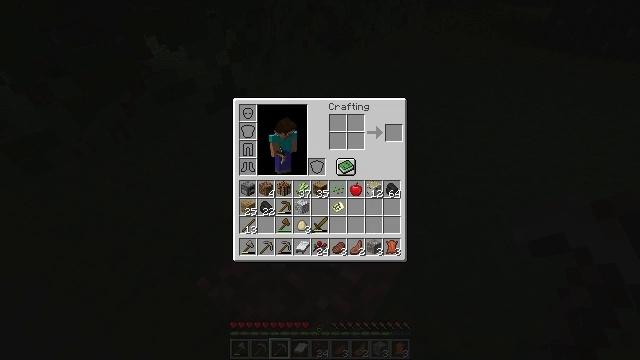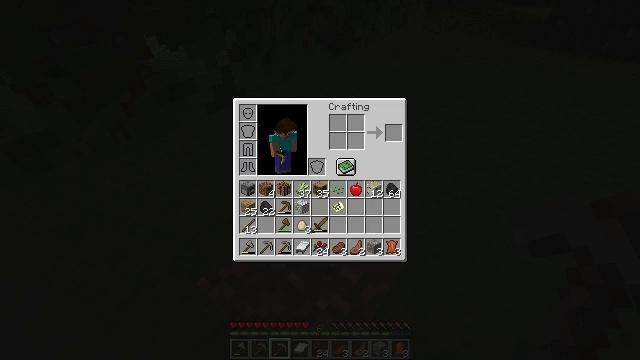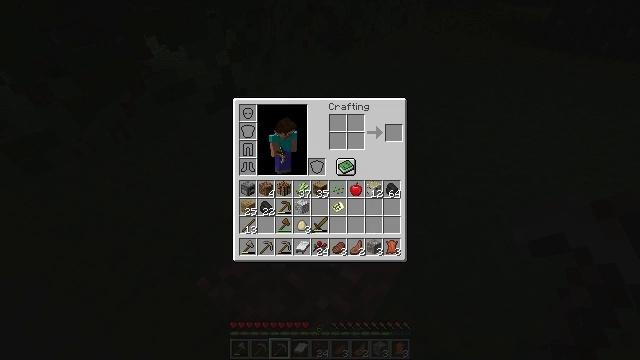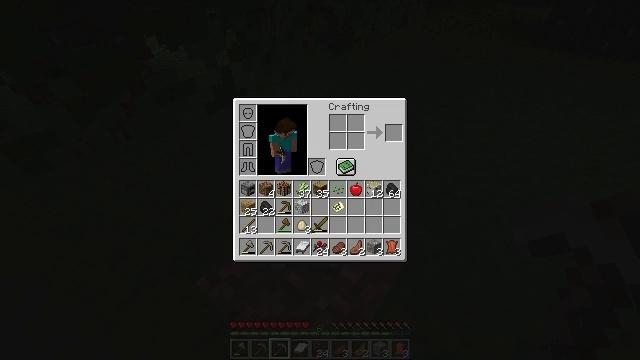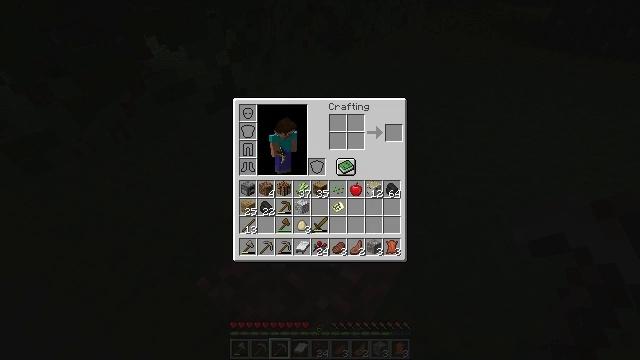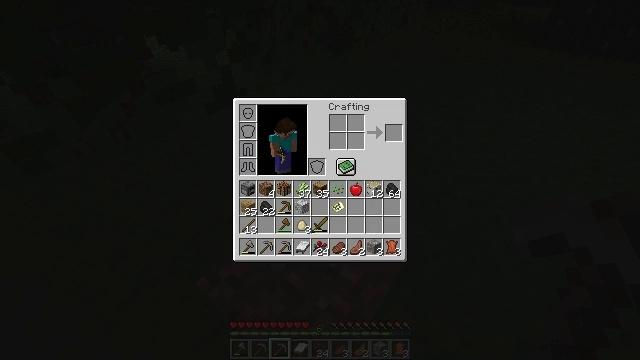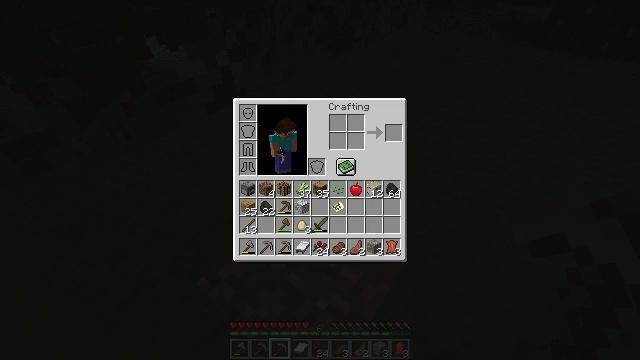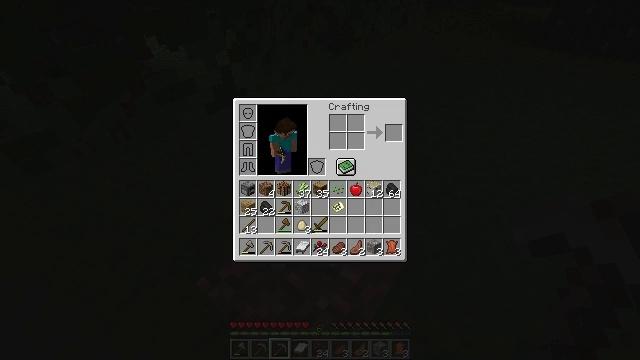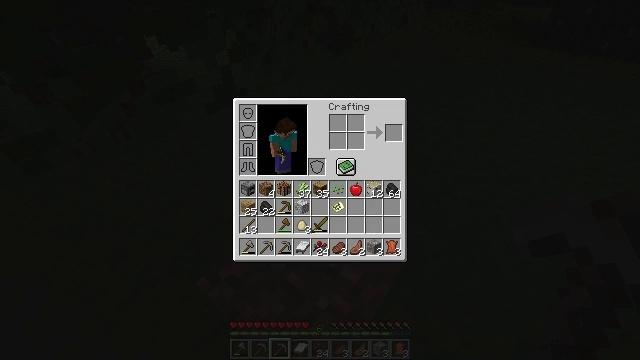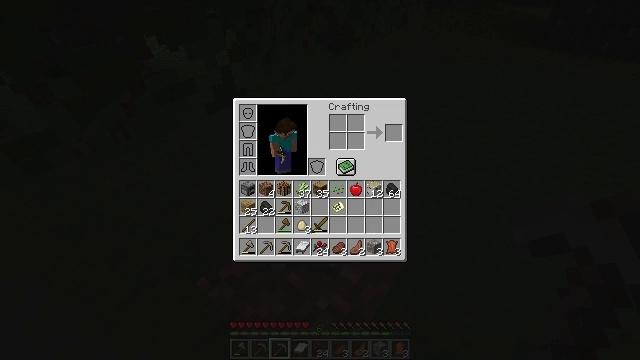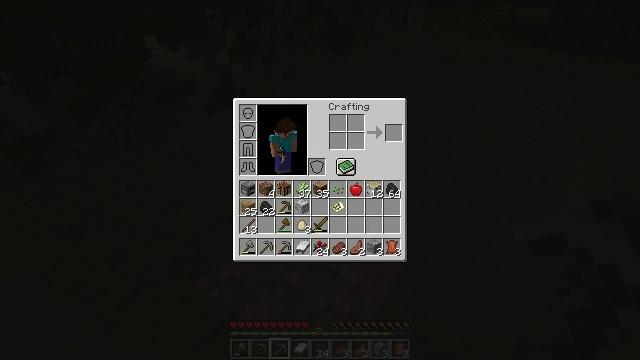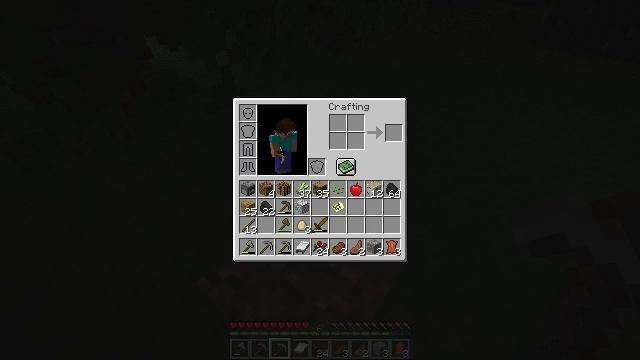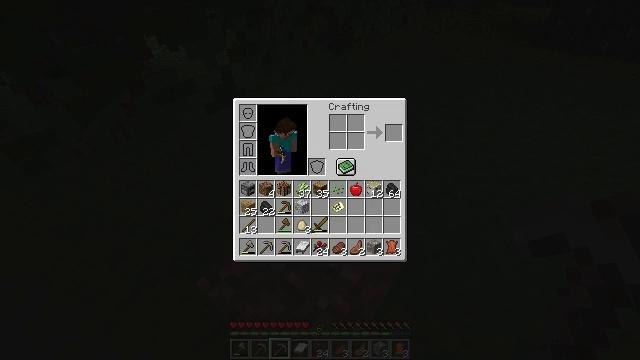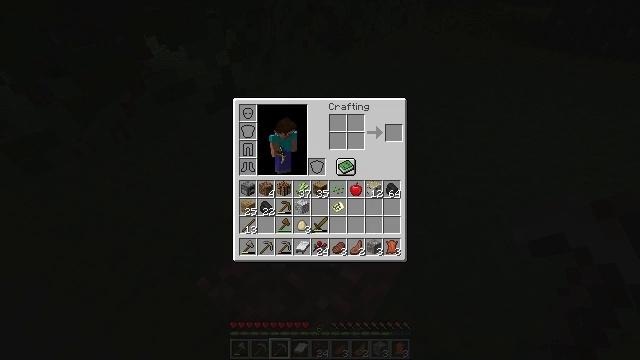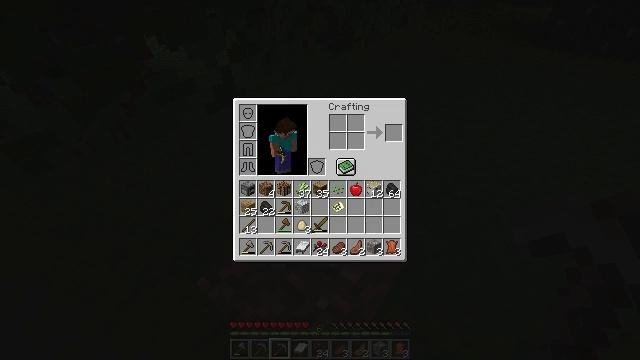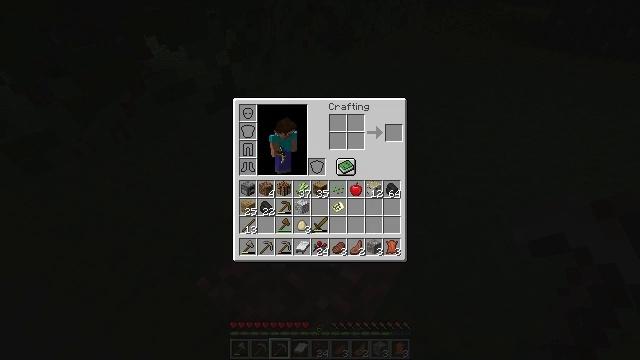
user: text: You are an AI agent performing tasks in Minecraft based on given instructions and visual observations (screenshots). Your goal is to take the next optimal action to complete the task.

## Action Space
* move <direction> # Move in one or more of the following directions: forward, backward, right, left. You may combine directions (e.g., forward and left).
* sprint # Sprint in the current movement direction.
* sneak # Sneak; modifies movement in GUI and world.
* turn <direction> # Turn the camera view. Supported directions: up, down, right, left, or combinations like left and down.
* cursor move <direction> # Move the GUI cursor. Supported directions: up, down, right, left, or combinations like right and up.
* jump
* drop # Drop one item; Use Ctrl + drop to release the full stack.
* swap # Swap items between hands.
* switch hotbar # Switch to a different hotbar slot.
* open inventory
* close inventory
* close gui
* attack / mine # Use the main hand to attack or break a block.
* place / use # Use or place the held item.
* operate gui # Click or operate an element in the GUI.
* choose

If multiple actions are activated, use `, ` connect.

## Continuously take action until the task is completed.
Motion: motion action
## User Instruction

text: Gather brown mushroom block as building material.
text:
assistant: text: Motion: no_op
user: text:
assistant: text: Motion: no_op
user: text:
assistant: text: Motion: no_op
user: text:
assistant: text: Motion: no_op
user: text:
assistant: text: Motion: no_op
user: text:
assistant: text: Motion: no_op
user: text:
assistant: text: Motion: no_op
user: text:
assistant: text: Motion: no_op
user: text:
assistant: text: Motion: no_op
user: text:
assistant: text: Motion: no_op
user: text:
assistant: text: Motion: no_op
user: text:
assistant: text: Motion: no_op
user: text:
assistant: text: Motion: no_op
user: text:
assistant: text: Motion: no_op
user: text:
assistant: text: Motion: no_op
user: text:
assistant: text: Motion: no_op
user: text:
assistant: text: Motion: no_op
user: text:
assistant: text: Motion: no_op
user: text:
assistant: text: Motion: no_op
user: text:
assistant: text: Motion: no_op
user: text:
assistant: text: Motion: no_op
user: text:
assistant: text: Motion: no_op
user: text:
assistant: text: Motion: no_op
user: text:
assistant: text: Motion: no_op
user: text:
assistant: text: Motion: no_op
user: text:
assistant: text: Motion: no_op
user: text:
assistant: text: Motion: no_op
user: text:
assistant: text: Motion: no_op
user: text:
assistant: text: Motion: no_op
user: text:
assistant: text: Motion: no_op